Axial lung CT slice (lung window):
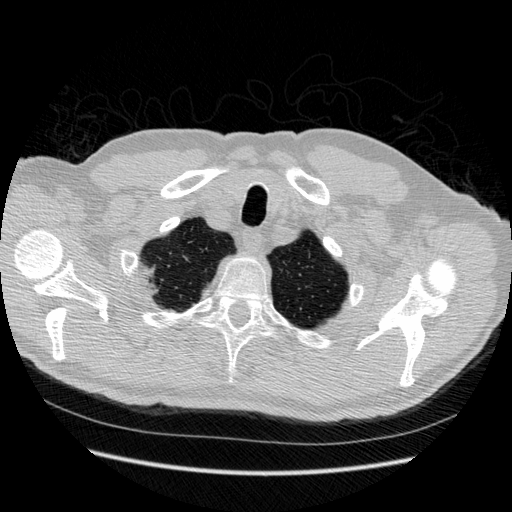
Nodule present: no